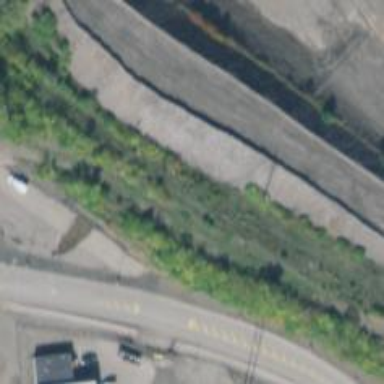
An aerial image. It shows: Disused railway spur line.